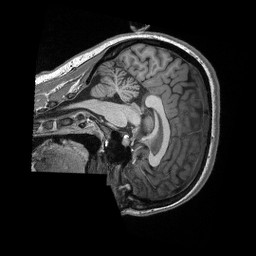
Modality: T1w
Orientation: sagittal
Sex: female
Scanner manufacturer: siemens
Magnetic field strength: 3 T
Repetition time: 2.3 s
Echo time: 0.00308 s